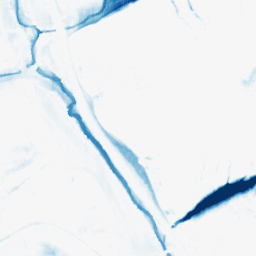
Category: morphological
Decomposition family: morphological_ellipse
Decomposition parameters: operation: closing
width: 30
height: 10
Upsampling method: quintic
Upsampling parameters: scale: 2
Upsampling scale: 2